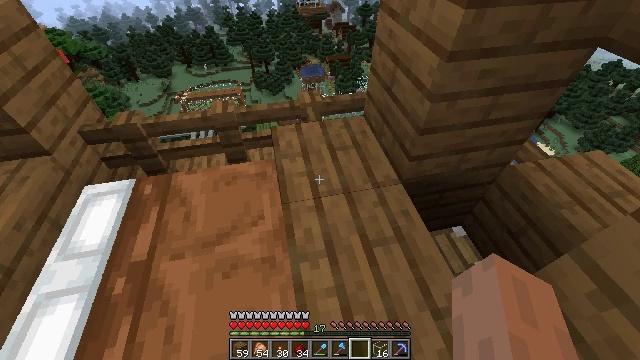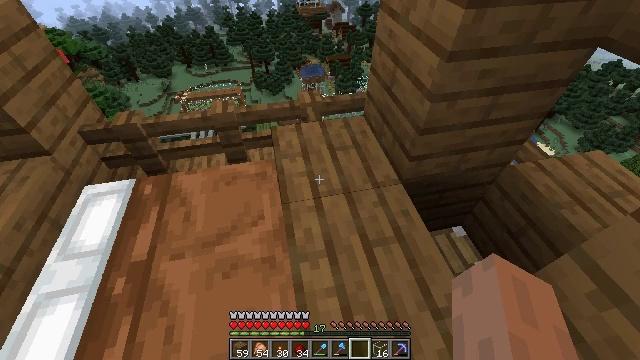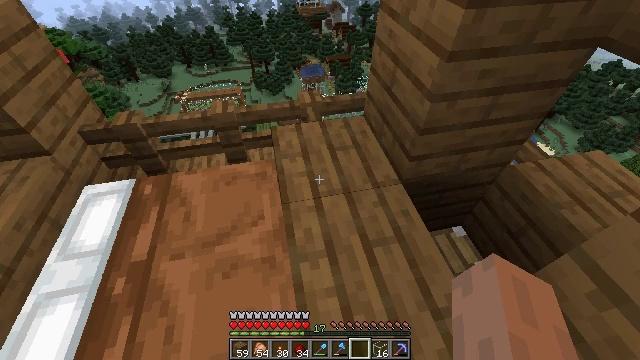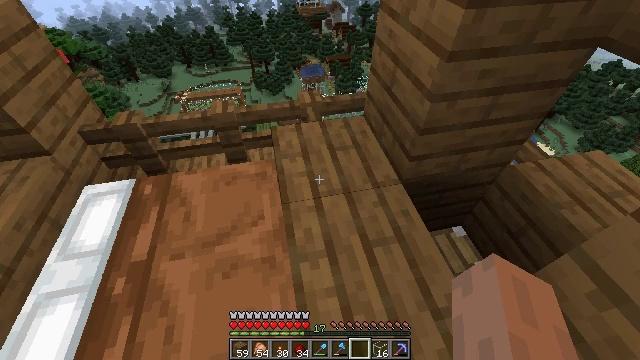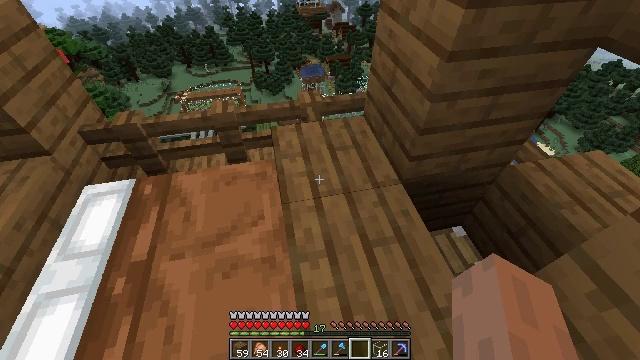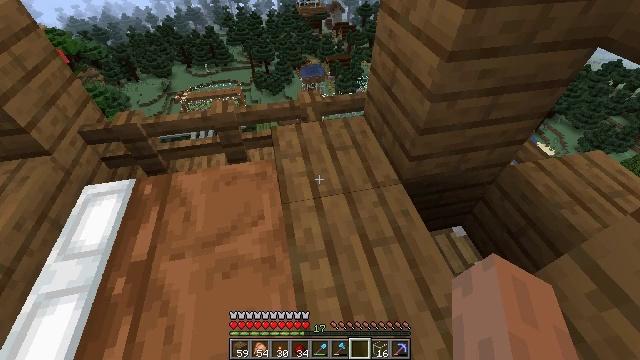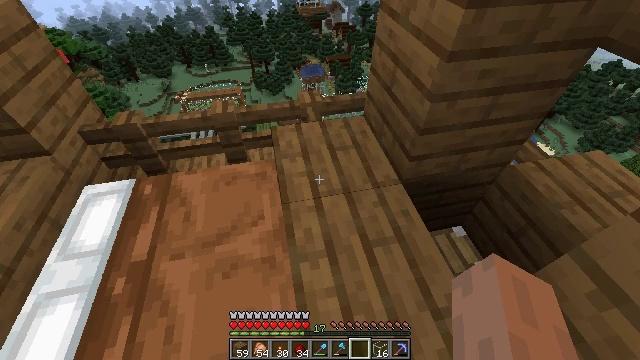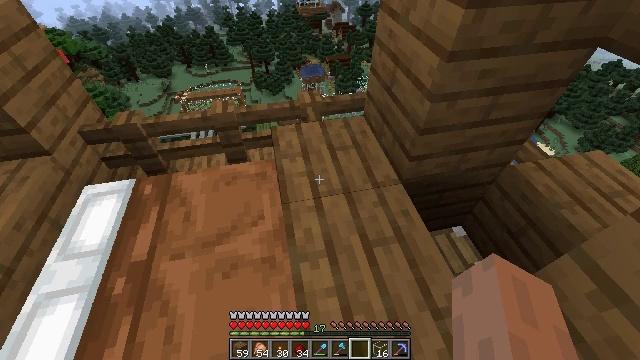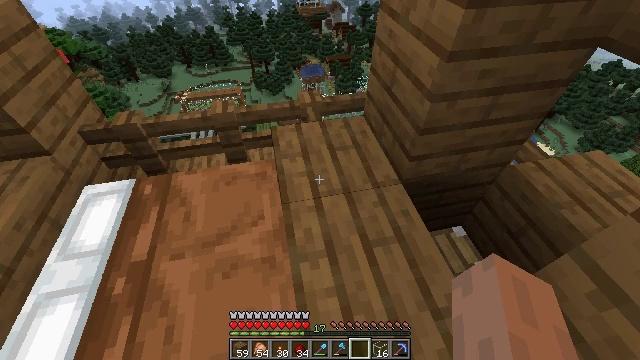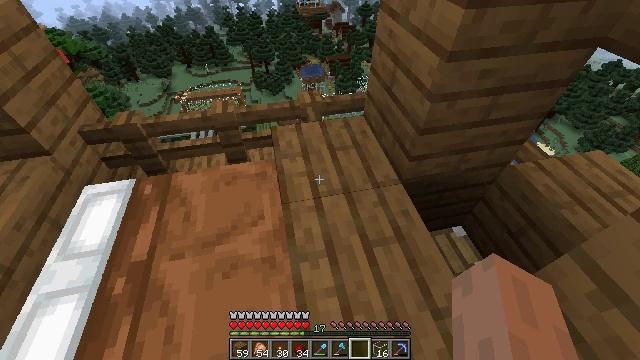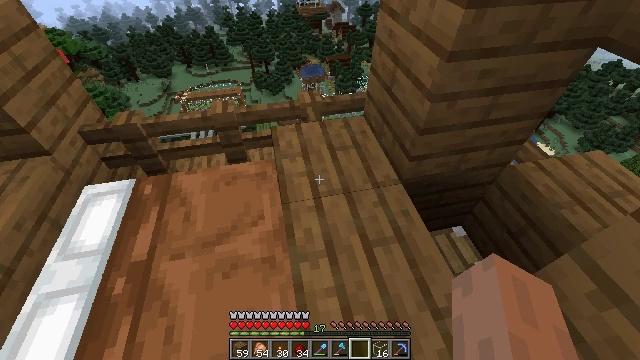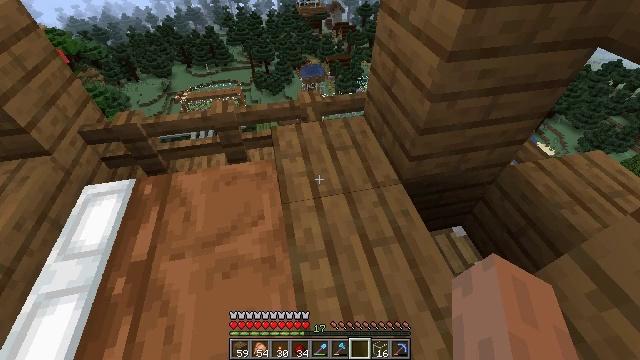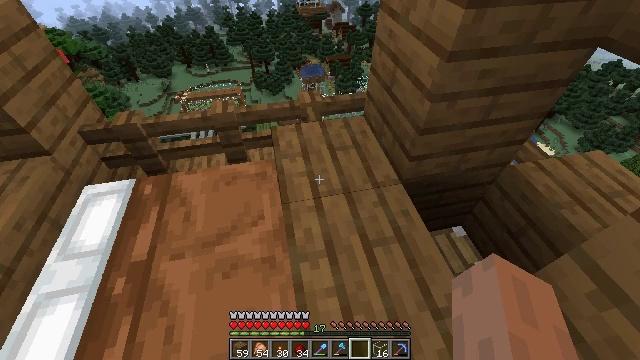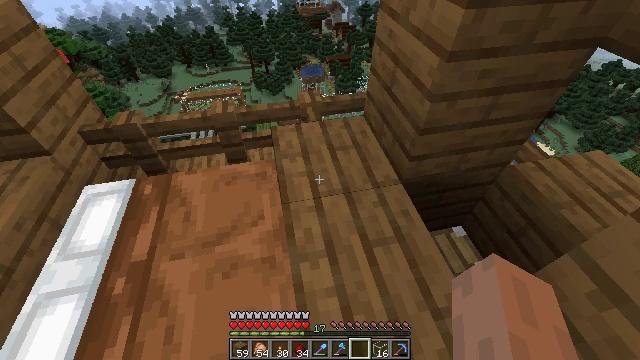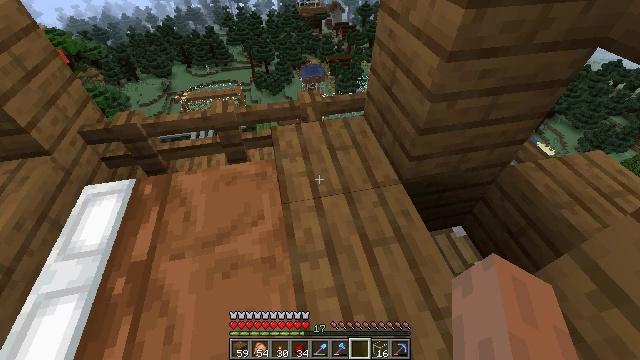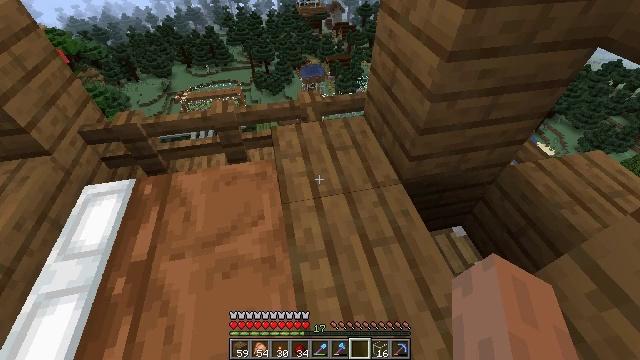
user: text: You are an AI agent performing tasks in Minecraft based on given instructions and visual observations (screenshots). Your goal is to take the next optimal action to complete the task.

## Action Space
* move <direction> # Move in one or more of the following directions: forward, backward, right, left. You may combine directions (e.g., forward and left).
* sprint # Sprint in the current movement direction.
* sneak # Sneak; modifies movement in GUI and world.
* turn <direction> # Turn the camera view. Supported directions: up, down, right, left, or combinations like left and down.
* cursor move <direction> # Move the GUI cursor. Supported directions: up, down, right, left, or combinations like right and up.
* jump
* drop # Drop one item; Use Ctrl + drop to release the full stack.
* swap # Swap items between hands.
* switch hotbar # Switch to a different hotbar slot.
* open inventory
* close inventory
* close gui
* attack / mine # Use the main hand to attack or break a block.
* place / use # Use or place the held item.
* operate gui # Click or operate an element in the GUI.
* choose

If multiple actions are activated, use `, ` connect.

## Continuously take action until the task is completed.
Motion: motion action
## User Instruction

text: Use a crafting table to craft a brown bed.
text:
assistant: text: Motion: no_op
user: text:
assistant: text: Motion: no_op
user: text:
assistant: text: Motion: no_op
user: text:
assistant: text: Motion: no_op
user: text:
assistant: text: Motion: no_op
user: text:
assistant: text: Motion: no_op
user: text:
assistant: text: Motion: no_op
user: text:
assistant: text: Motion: no_op
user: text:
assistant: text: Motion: no_op
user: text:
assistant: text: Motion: no_op
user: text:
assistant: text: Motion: no_op
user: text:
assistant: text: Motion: no_op
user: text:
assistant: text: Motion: no_op
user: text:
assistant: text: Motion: no_op
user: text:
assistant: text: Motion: no_op
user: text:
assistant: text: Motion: no_op
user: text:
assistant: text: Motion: no_op
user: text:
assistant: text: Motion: no_op
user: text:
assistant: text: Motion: no_op
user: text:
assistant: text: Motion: no_op
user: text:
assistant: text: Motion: no_op
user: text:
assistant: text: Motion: no_op
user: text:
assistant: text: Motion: no_op
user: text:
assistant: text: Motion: no_op
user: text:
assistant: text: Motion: no_op
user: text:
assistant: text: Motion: no_op
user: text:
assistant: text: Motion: no_op
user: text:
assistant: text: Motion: no_op
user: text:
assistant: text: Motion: no_op
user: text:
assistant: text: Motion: no_op